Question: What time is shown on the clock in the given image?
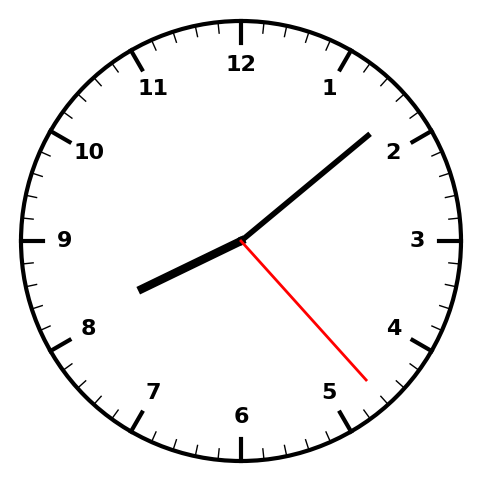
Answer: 08:08:23